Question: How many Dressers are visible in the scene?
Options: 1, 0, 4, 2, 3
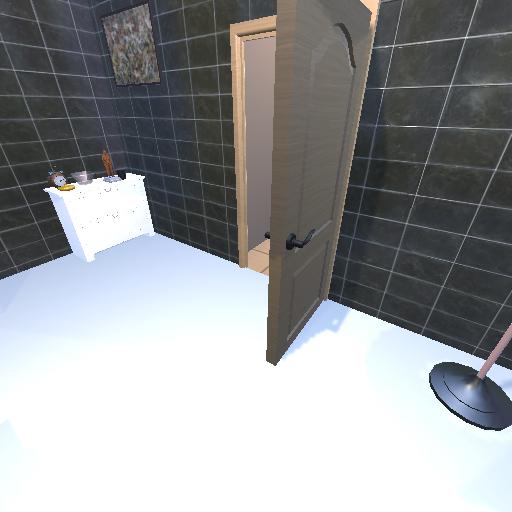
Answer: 1